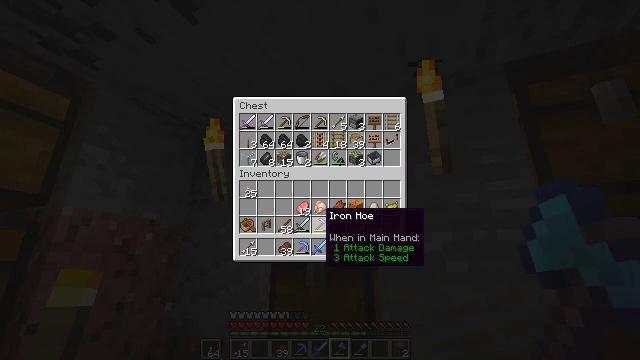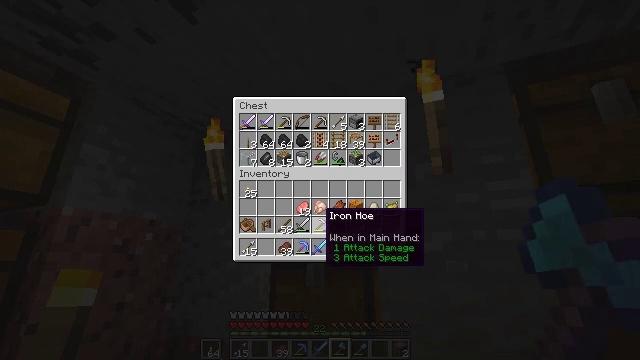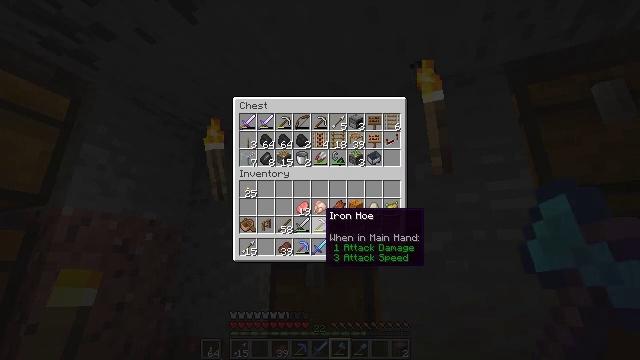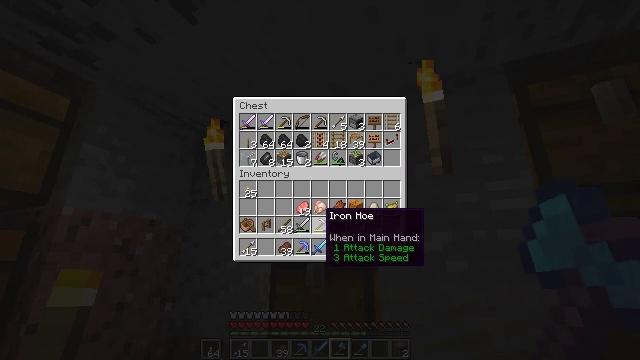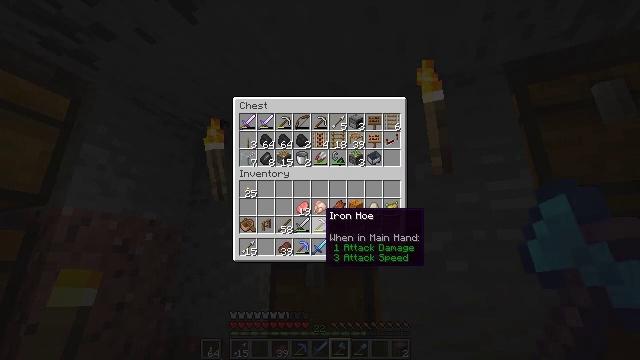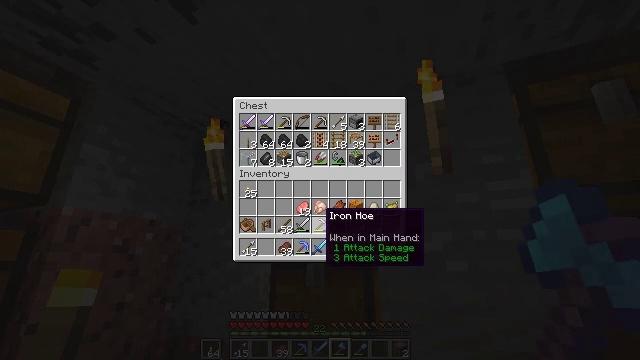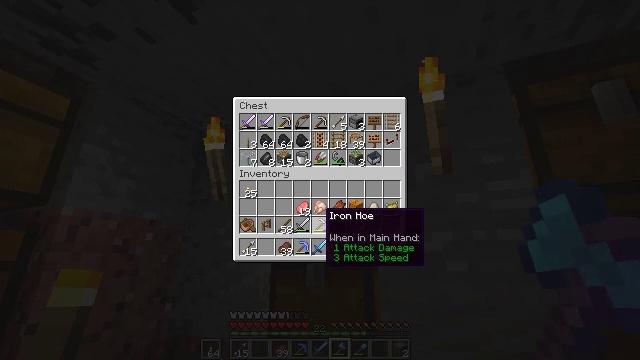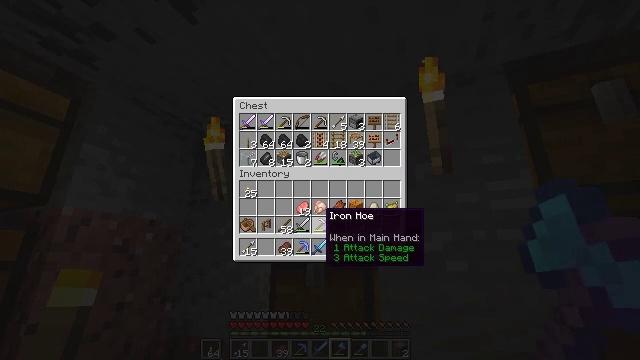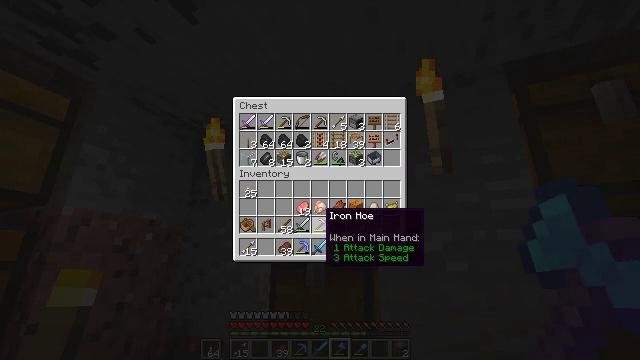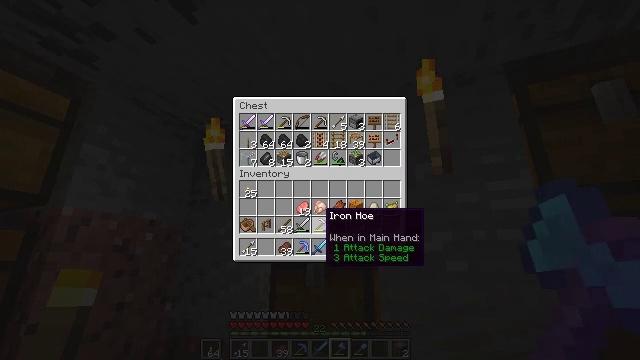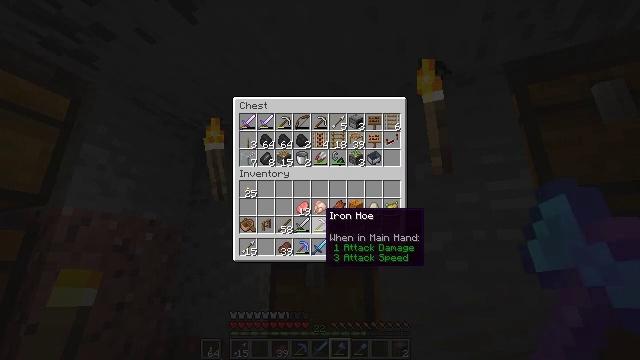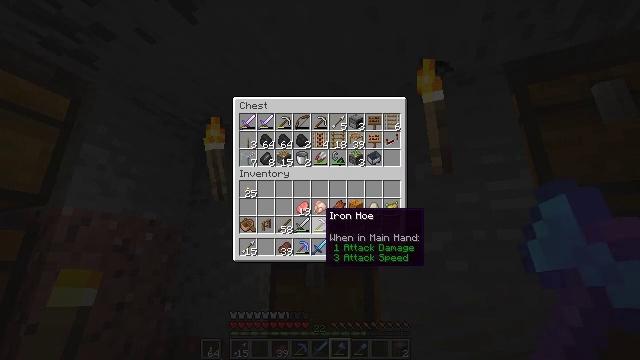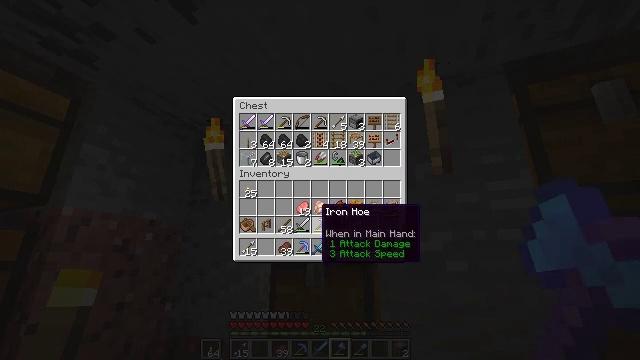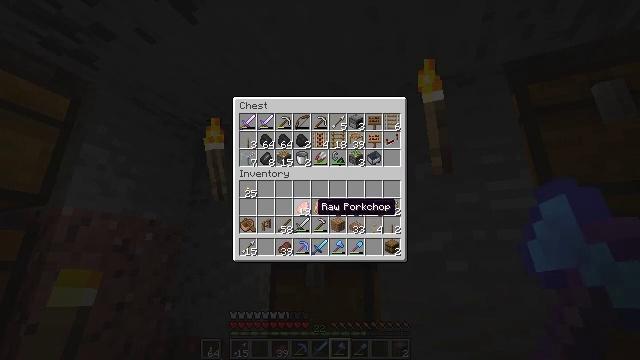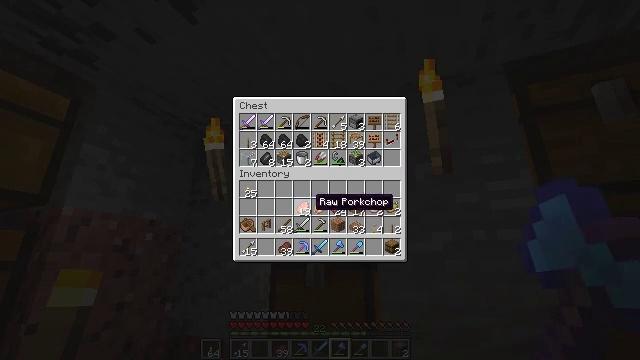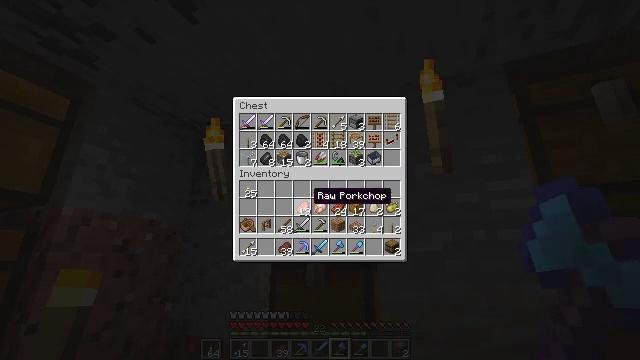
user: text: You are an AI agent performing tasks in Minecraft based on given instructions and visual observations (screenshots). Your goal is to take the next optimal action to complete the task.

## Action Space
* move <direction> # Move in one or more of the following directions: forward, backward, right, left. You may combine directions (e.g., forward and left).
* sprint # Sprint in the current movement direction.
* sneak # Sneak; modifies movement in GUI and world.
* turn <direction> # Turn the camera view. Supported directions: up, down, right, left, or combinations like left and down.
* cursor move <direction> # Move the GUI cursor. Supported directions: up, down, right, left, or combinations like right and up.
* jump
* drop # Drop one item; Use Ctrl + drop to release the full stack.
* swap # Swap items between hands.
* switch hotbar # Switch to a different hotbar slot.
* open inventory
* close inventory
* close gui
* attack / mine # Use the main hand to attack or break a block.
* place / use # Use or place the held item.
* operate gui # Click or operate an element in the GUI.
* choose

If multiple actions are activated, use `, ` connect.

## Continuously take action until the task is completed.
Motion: motion action
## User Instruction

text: Reclaim the chest into your inventory.
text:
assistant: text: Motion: sneak
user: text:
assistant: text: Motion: sneak
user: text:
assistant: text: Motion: sneak
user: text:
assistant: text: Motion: sneak
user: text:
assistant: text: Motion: sneak
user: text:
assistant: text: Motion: sneak
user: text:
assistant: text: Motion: sneak
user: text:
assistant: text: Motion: sneak
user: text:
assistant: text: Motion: sneak
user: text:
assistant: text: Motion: sneak
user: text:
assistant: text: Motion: sneak
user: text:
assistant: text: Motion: sneak
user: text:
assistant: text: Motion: sneak
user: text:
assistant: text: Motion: sneak
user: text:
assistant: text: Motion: sneak
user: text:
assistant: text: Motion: sneak
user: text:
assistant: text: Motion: sneak
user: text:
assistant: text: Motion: sneak
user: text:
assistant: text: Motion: sneak, cursor move left and up
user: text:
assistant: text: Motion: sneak, cursor move left and up
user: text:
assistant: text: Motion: sneak, cursor move up
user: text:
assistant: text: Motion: sneak
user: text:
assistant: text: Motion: sneak
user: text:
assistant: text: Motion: sneak
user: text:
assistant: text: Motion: sneak
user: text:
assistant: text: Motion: sneak
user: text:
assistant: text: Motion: sneak
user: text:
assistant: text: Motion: sneak
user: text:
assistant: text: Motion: sneak
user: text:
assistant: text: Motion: sneak, cursor move down